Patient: sex M, age 45
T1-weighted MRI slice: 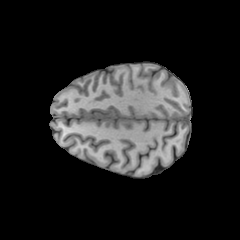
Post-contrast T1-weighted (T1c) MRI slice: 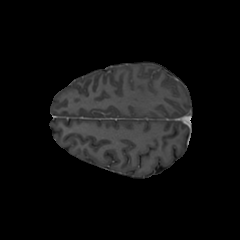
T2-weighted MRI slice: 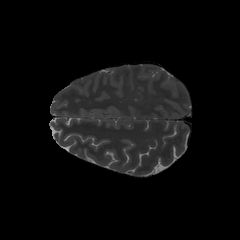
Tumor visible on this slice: no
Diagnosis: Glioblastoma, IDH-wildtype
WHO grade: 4